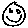
Label: smiley face